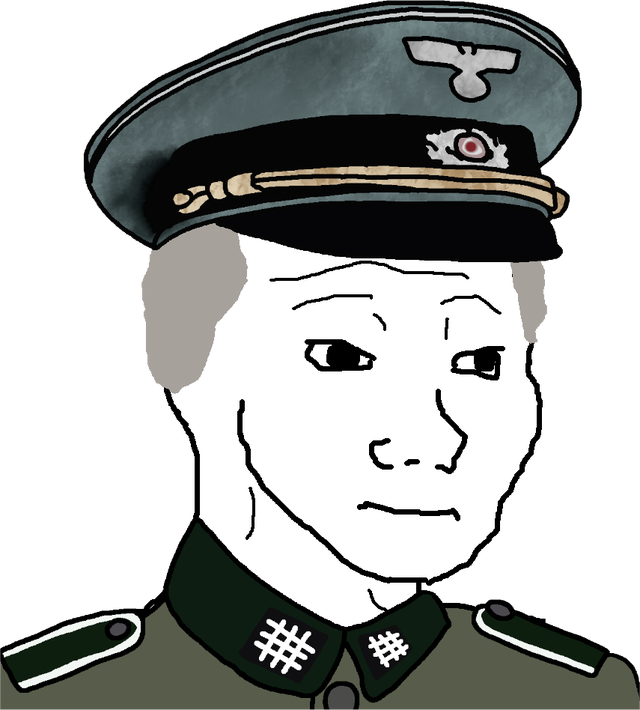
Label: 5_Oomer